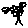
Label: tree